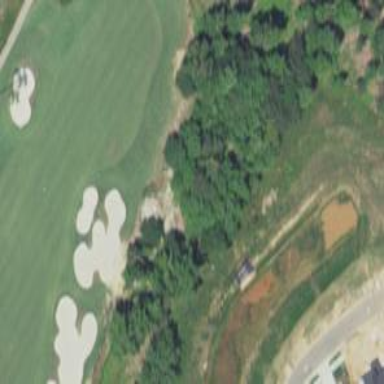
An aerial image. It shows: Grassy area designated as golf fairway.